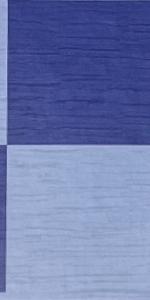
Label: Empty